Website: lowes
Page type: address-validator
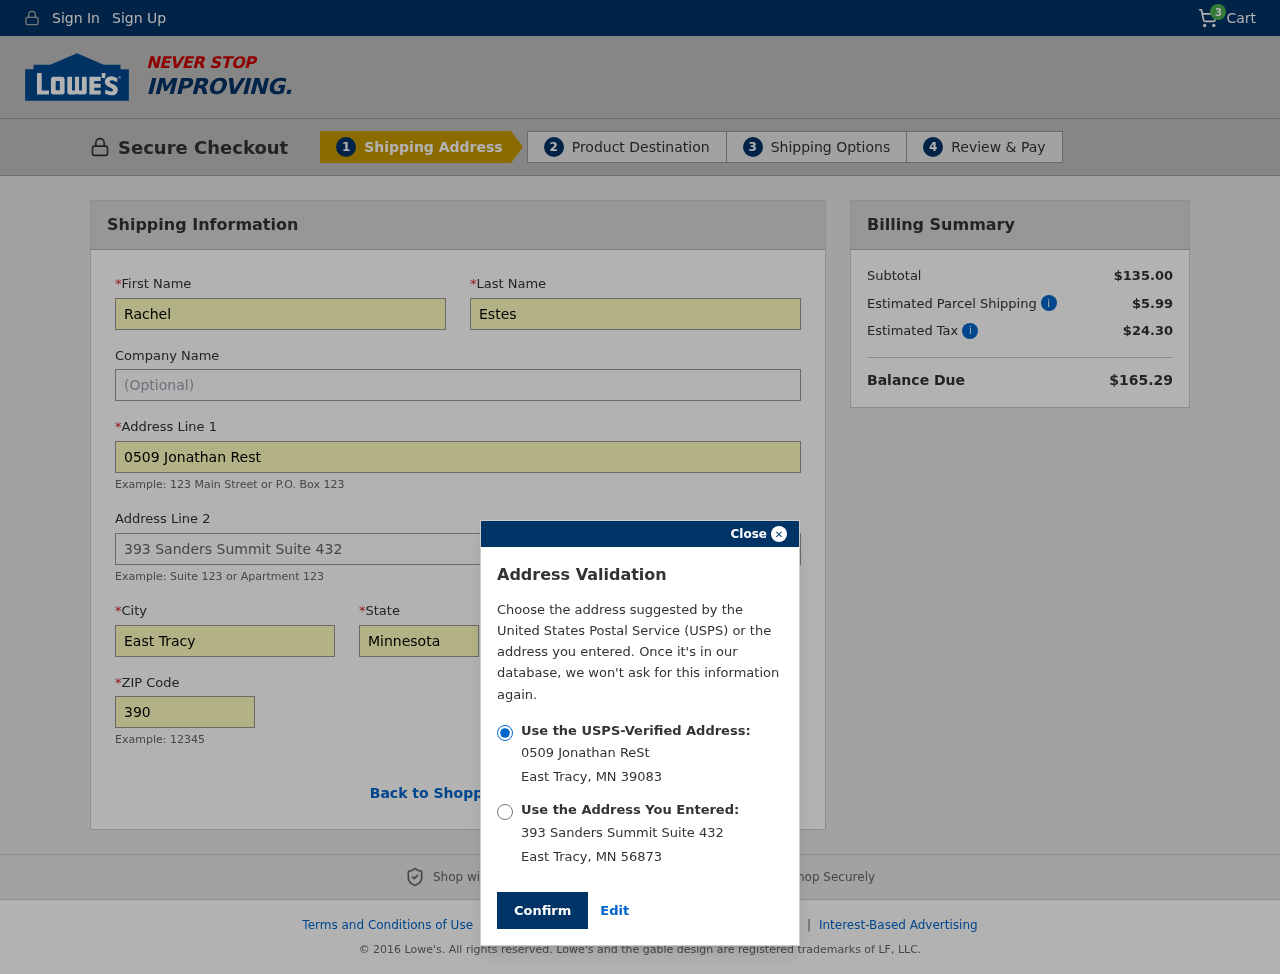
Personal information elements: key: PII_CITY
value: East Tracy
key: PII_FIRSTNAME
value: Rachel
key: PII_LASTNAME
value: Estes
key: PII_POSTCODE
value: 39083
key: PII_POSTCODE2
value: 56873
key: PII_STATE
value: Minnesota
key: PII_STATE_ABBR
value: MN
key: PII_STREET
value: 0509 Jonathan ReSt
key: PII_STREET
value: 0509 Jonathan Rest
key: PII_STREET2
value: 393 Sanders Summit Suite 432
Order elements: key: ORDER_NUM_ITEMS
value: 3
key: ORDER_SUBTOTAL
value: $135.00
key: ORDER_SHIPPING_COST
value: $5.99
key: ORDER_TAX
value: $24.30
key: ORDER_TOTAL
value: $165.29